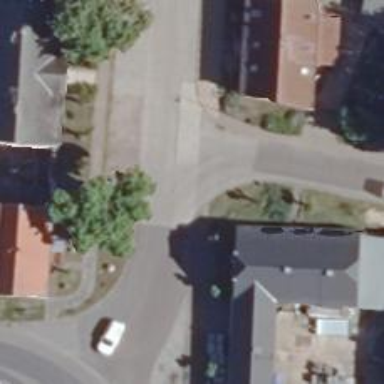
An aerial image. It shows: Road with "give way" sign.